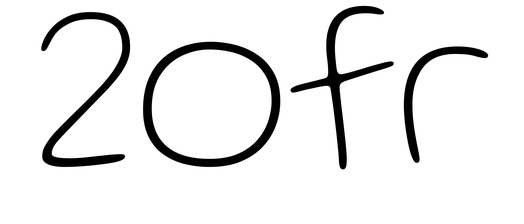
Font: Gluten_Thin